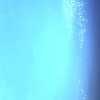
Label: water